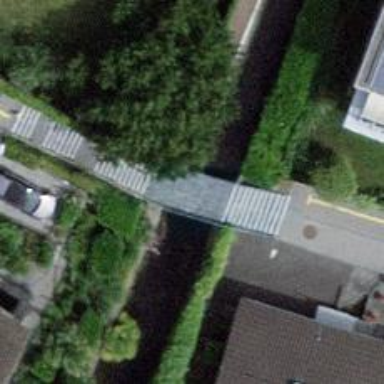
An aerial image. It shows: Bridge with steps leading to it.